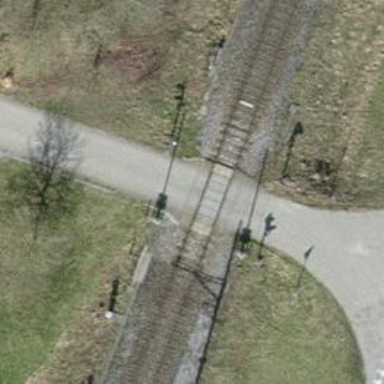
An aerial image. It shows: Level crossing along the railway.